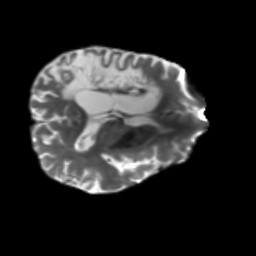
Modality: T2w
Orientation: axial
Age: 54
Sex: male
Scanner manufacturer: siemens
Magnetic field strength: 3 T
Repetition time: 5.25 s
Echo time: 0.08 s